Aerial crown-view tile of a tropical tree (Barro Colorado Island, Panama), acquired 20240918:
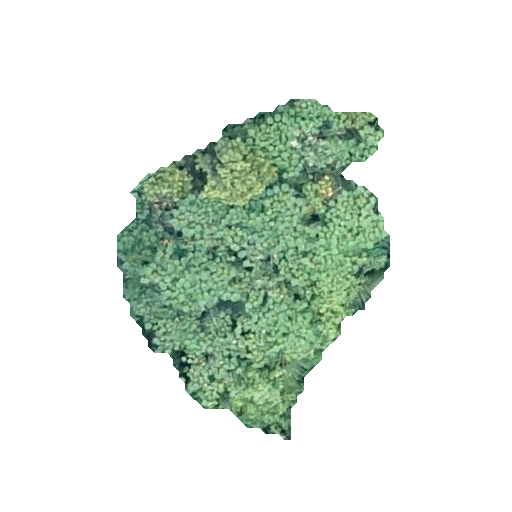
Species: Ochroma pyramidale
GBIF accepted scientific name: Ochroma pyramidale
Crown area: 94.498 m²